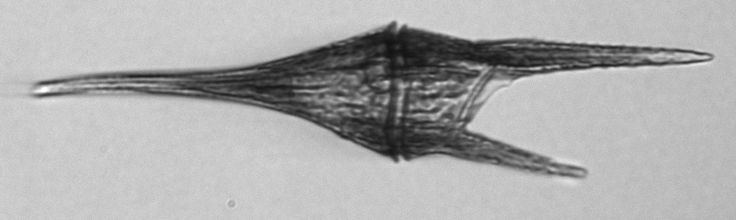
Label: Tripos_furca